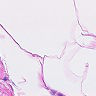
Metastatic tissue present: no